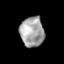
Tissue: prostate
Cell type: T cells
Senescence score: 0.2957
Nuclear area (px): 705
Mean DAPI intensity: 163.887